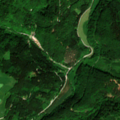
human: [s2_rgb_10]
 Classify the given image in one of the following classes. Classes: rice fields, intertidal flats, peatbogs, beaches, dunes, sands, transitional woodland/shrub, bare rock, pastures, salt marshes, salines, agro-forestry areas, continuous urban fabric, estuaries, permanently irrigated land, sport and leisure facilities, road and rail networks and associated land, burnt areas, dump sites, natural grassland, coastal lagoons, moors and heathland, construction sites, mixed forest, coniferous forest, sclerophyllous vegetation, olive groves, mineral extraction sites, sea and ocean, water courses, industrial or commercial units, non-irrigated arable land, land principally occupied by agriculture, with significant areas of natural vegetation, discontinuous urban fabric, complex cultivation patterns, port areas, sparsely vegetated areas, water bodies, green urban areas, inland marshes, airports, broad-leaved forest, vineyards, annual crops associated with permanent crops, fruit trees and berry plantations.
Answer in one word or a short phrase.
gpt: pastures, complex cultivation patterns, broad-leaved forest, mixed forest